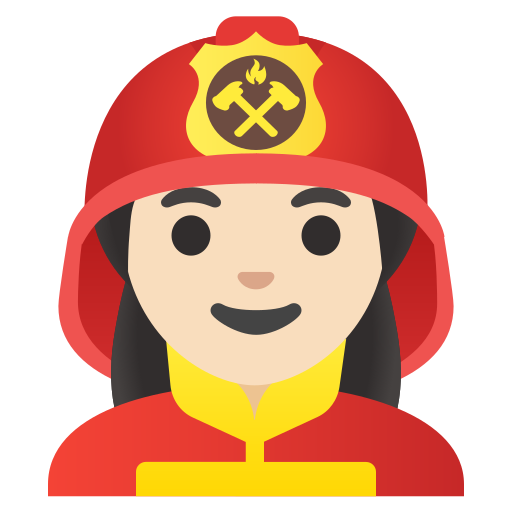
Emoji: 👩🏻‍🚒